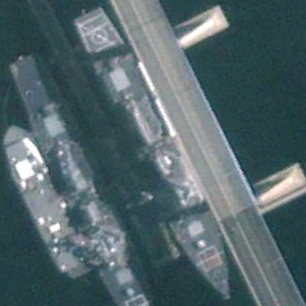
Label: destroyer